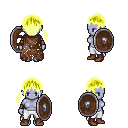
a pixel art fantasy rpg character, female body template, dark elf, purple skin, brown tattered cape, white pants, gold twin-tailed hairstyle, cloth bracers, brown shoes, shield, four views (front, back, left, right), 2x2 character sprite sheet, small pixel art, hard edges, no anti-aliasing